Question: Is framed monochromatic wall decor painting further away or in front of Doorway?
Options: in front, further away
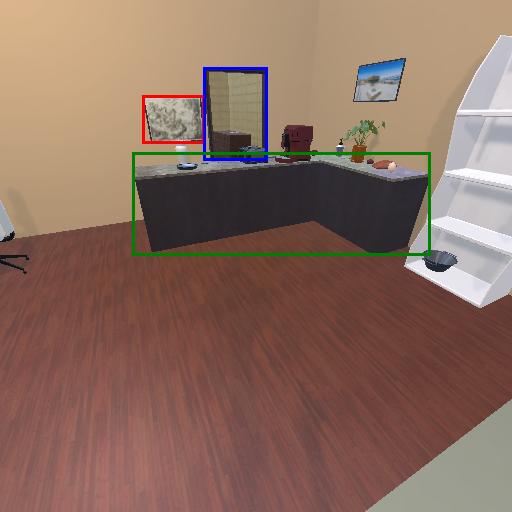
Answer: in front